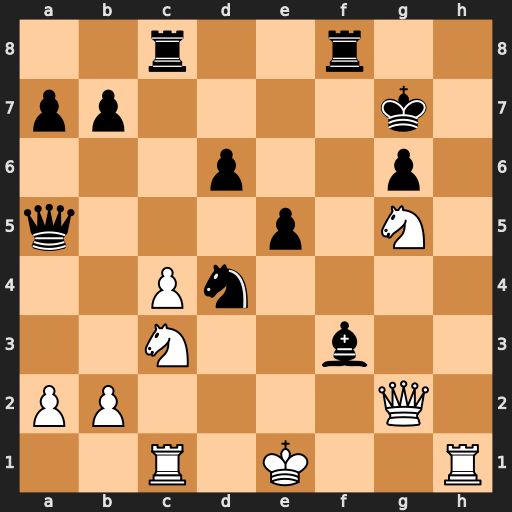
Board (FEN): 2r2r2/pp4k1/3p2p1/q3p1N1/2Pn4/2N2b2/PP4Q1/2R1K2R
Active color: w
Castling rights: K
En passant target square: -
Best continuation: Rh7+ Kg8 Qh3 Bh5 Qd7